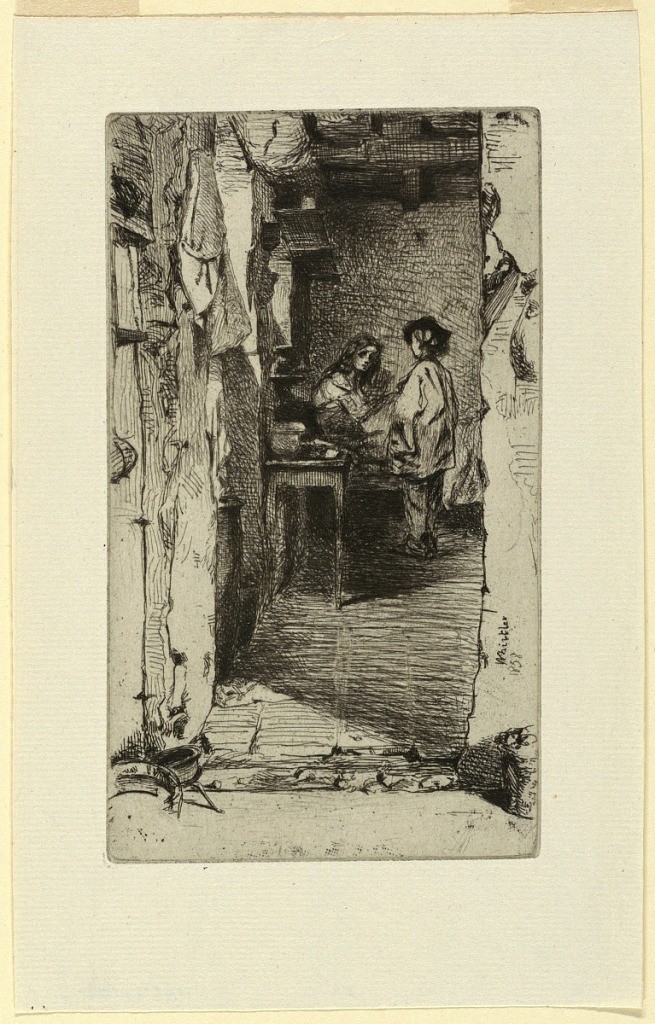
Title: Rag Pickers, Quartier Mouffetard, Paris
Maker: James McNeill Whistler, American, 1834–1903
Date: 1858
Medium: Etching and drypoint on paper
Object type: Print
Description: Vertical rectangle. In the farthest corner of a gloomy room, seen through an open door, a child converses with a girl who sits up in bed.